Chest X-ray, PA view. Patient: 17 years old, sex M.
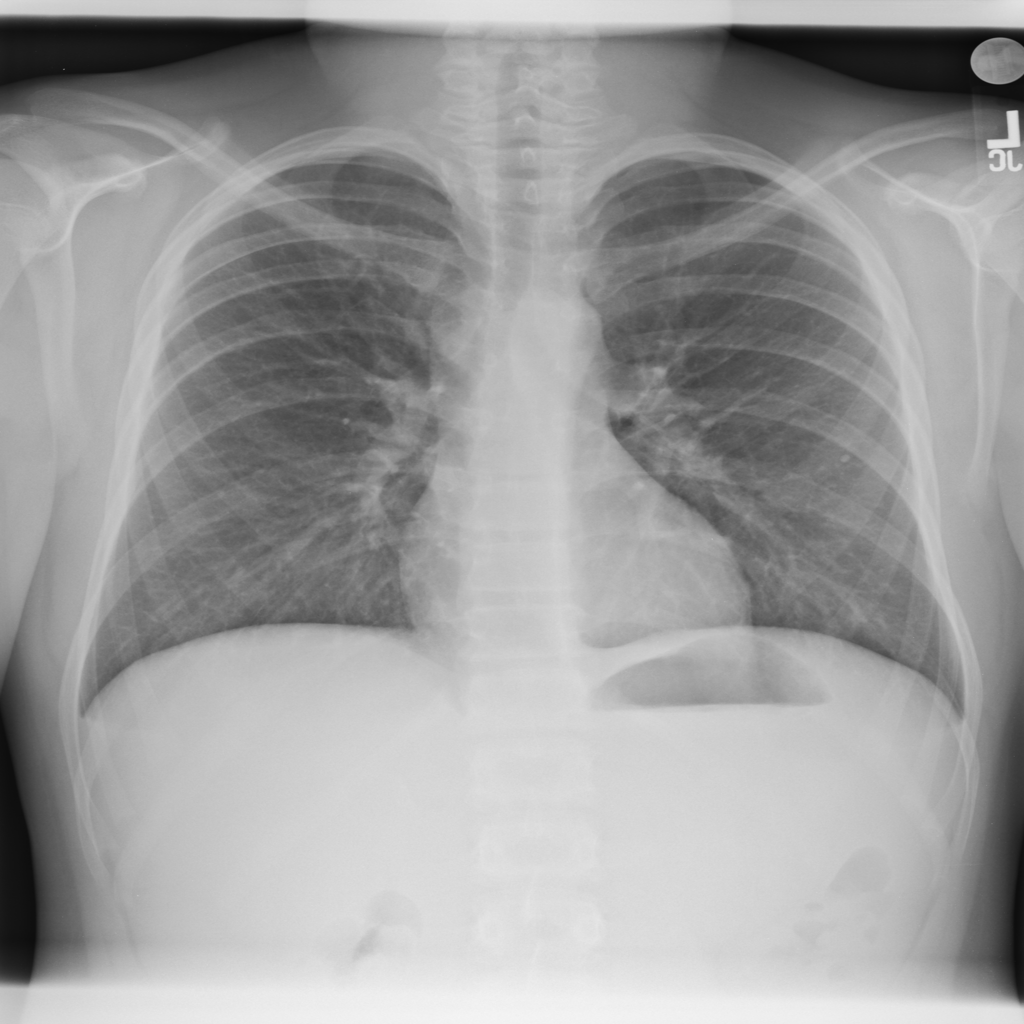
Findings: No Finding